Field crop: tomato
Growth stage: 1
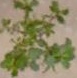
Species: portulaca